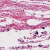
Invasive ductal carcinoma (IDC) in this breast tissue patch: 0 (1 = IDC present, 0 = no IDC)